Field crop: tomato
Growth stage: 1
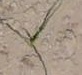
Species: cyperus